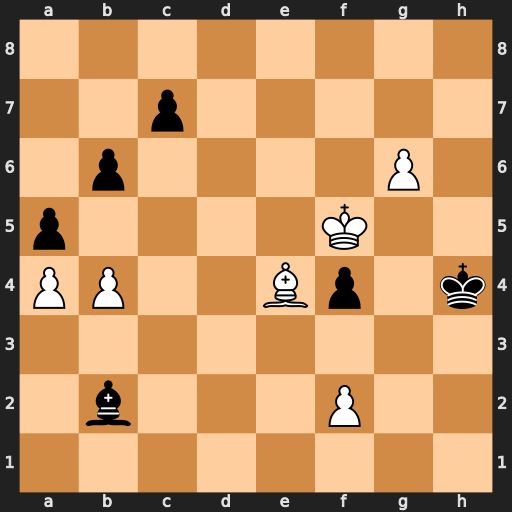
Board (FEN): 8/2p5/1p4P1/p4K2/PP2Bp1k/8/1b3P2/8
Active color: w
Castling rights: -
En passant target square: -
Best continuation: bxa5 bxa5 Bf3